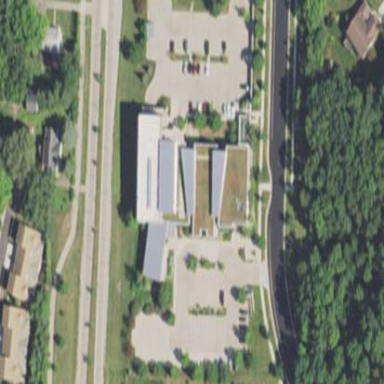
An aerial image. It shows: Commercial building.